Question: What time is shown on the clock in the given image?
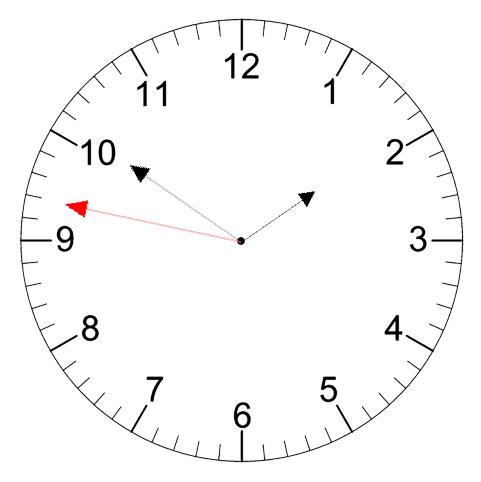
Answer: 01:50:47